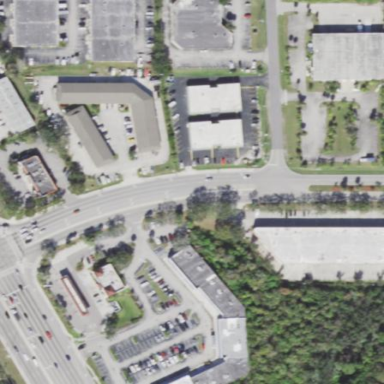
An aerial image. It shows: Retail building.